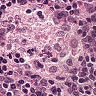
Metastatic tissue present: no